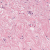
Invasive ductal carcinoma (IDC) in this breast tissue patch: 0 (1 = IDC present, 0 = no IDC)